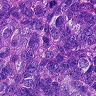
Metastatic tissue present: yes